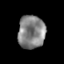
Tissue: prostate
Cell type: T cells
Senescence score: 0.3497
Nuclear area (px): 876
Mean DAPI intensity: 132.29